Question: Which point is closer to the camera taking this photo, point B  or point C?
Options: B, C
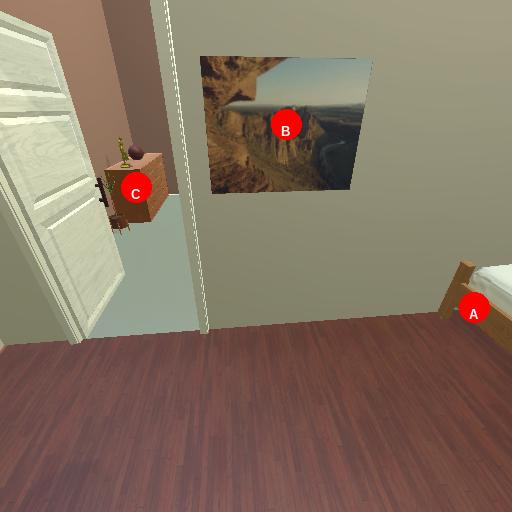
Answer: B